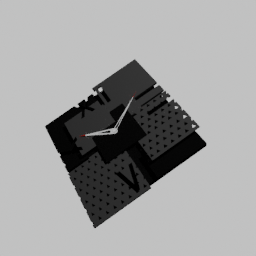
Label: decoration